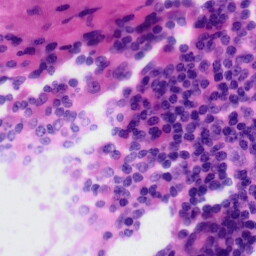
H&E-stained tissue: Tonsil